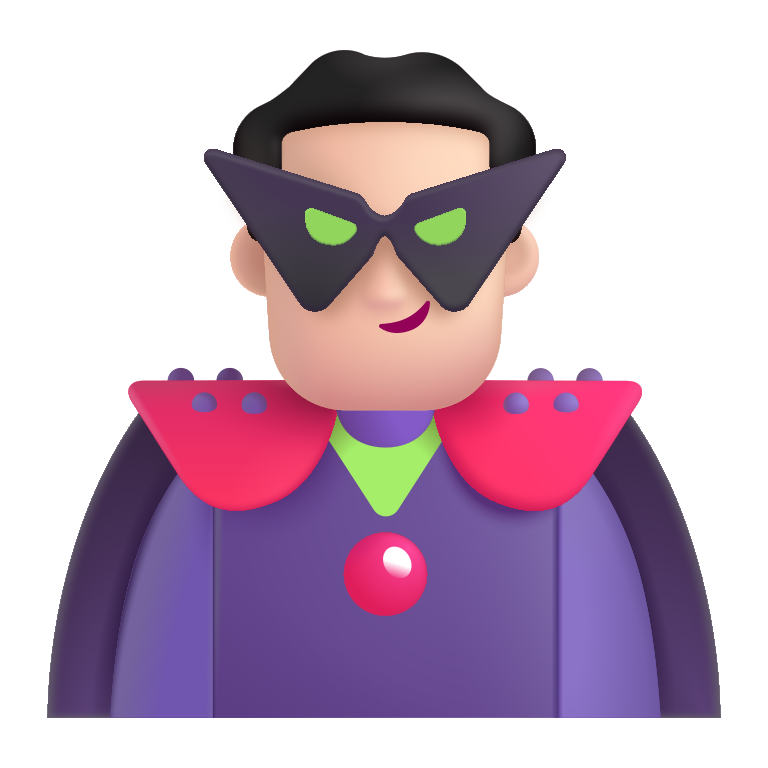
man supervillain color light